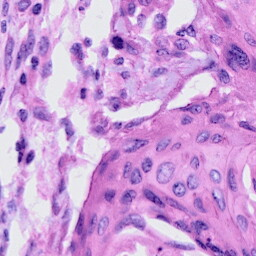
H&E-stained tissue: Cervix